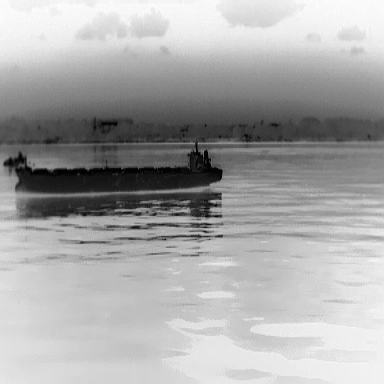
There is a liner in the infrared image.